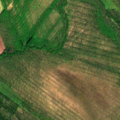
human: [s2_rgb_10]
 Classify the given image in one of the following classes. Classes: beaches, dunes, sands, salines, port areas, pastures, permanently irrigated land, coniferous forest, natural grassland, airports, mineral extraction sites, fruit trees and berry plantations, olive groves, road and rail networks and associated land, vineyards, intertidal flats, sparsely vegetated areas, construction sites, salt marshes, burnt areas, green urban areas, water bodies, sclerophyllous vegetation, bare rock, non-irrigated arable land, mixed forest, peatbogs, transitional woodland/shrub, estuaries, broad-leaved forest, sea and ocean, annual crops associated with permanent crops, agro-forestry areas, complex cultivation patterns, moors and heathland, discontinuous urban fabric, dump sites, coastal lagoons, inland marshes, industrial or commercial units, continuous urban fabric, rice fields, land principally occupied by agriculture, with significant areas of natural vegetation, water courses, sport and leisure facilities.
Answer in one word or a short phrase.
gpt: non-irrigated arable land, coniferous forest, mixed forest